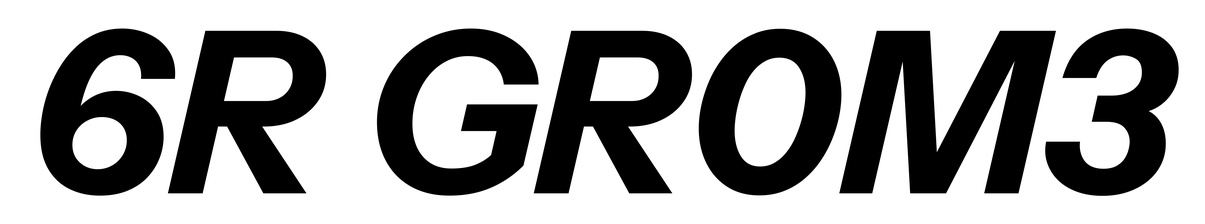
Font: InstrumentSans-Italic_Bold_Italic